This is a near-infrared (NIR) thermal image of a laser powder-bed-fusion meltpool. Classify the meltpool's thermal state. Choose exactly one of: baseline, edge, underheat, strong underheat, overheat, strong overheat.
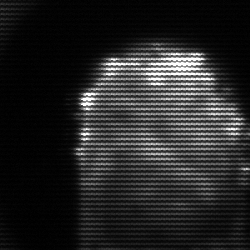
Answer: baseline